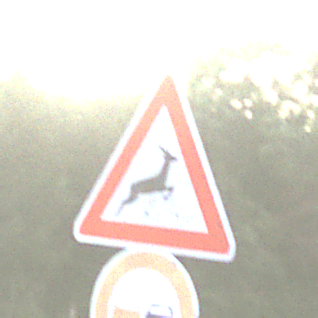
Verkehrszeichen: WildwechselLinks
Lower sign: Ueberholverbot
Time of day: SunriseSunset
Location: Outdoor (Nature)
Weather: PartlyCloudy
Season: NotSpecified
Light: Natural